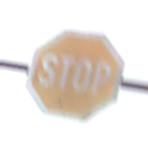
Verkehrszeichen: Stop
Umgebung: Outdoor, Nature
Tageszeit: MorningAfternoon
Wetter: PartlyCloudy
Licht: Natural
Jahreszeit: NotSpecified
Kontrast: MediumContrast